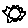
Label: sun